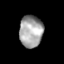
Tissue: skin
Cell type: Epithelial cells
Senescence score: 0.2736
Nuclear area (px): 724
Mean DAPI intensity: 165.344